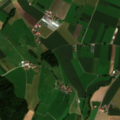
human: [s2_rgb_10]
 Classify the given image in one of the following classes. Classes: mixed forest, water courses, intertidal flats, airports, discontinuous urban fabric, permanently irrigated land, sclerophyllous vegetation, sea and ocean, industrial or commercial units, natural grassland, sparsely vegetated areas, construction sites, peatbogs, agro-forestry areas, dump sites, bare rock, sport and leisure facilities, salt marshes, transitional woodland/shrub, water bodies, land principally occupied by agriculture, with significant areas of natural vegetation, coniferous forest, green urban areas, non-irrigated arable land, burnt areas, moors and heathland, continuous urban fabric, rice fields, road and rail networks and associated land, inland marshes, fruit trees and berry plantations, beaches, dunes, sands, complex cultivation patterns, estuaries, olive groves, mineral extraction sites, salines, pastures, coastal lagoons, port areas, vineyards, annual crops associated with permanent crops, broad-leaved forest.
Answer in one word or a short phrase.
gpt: non-irrigated arable land